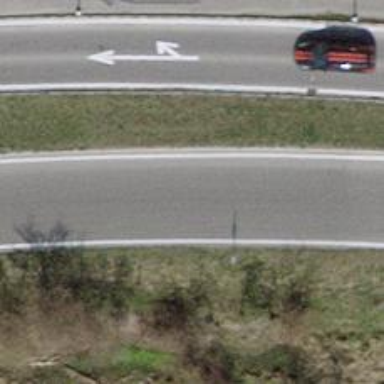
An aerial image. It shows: Secondary road with separate asphalt sidewalk.